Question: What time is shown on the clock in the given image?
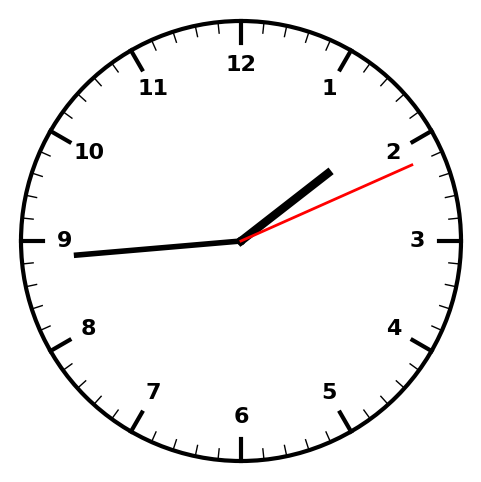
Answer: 01:44:11